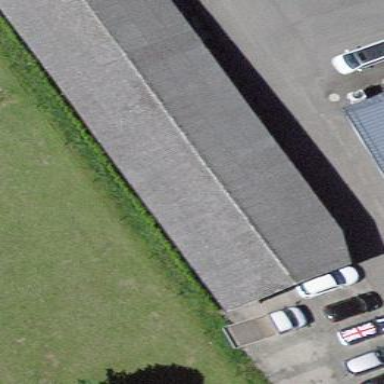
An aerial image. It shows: Barn.